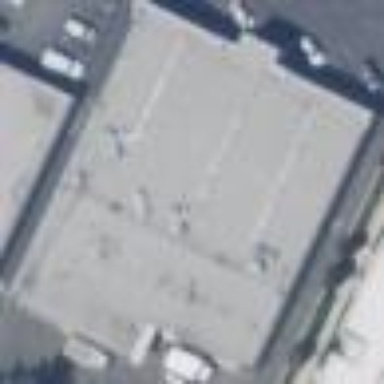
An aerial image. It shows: Commercial building housing hardware shop.